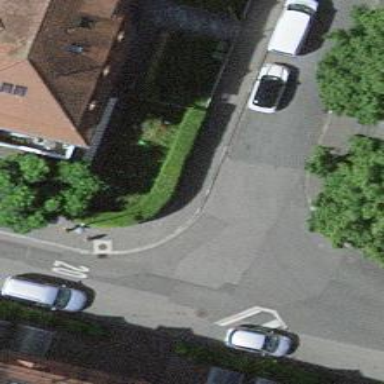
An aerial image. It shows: Kerb serving as barrier.